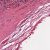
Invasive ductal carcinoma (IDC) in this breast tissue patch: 0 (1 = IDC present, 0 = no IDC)